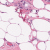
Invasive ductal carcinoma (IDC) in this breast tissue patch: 0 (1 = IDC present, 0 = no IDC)